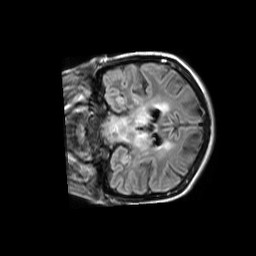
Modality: FLAIR
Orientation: coronal
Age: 52
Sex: female
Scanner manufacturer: philips
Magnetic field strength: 1.5 T
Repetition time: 11 s
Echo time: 0.14 s